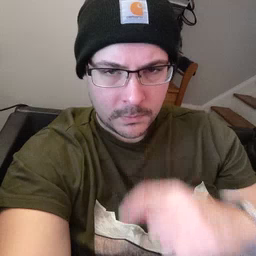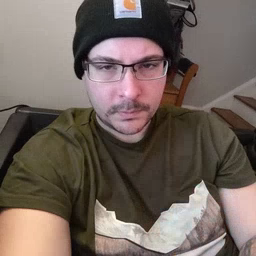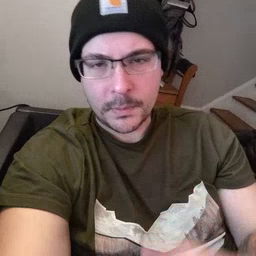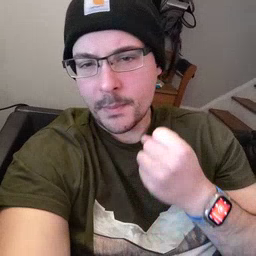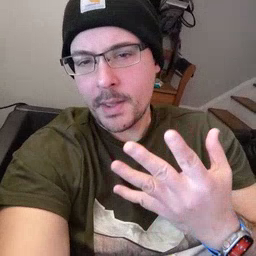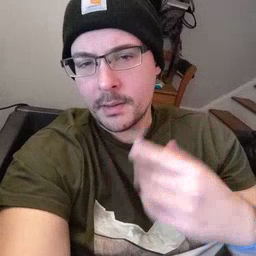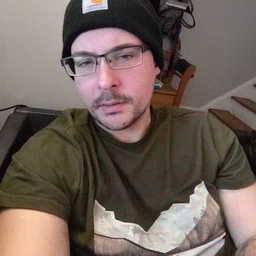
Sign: many